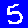
Digit: 5